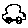
Label: car